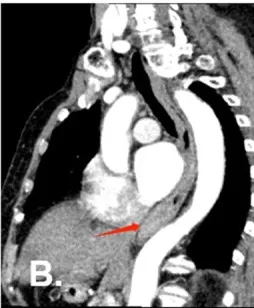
Chest contrast-enhanced computed tomography at diagnosis. (Sagittal plane) CT scan revealed a well-defined homogeneous soft tissue mass at the lower esophagus (red arrow).
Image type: radiology (ct)